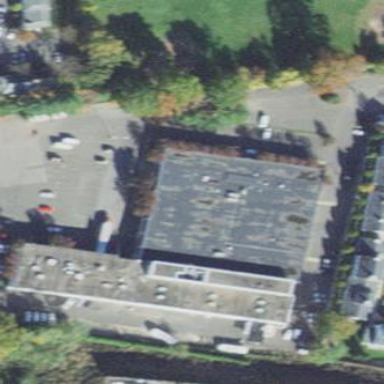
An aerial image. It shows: Part of building is shown in the image.